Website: apple
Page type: cross-sells
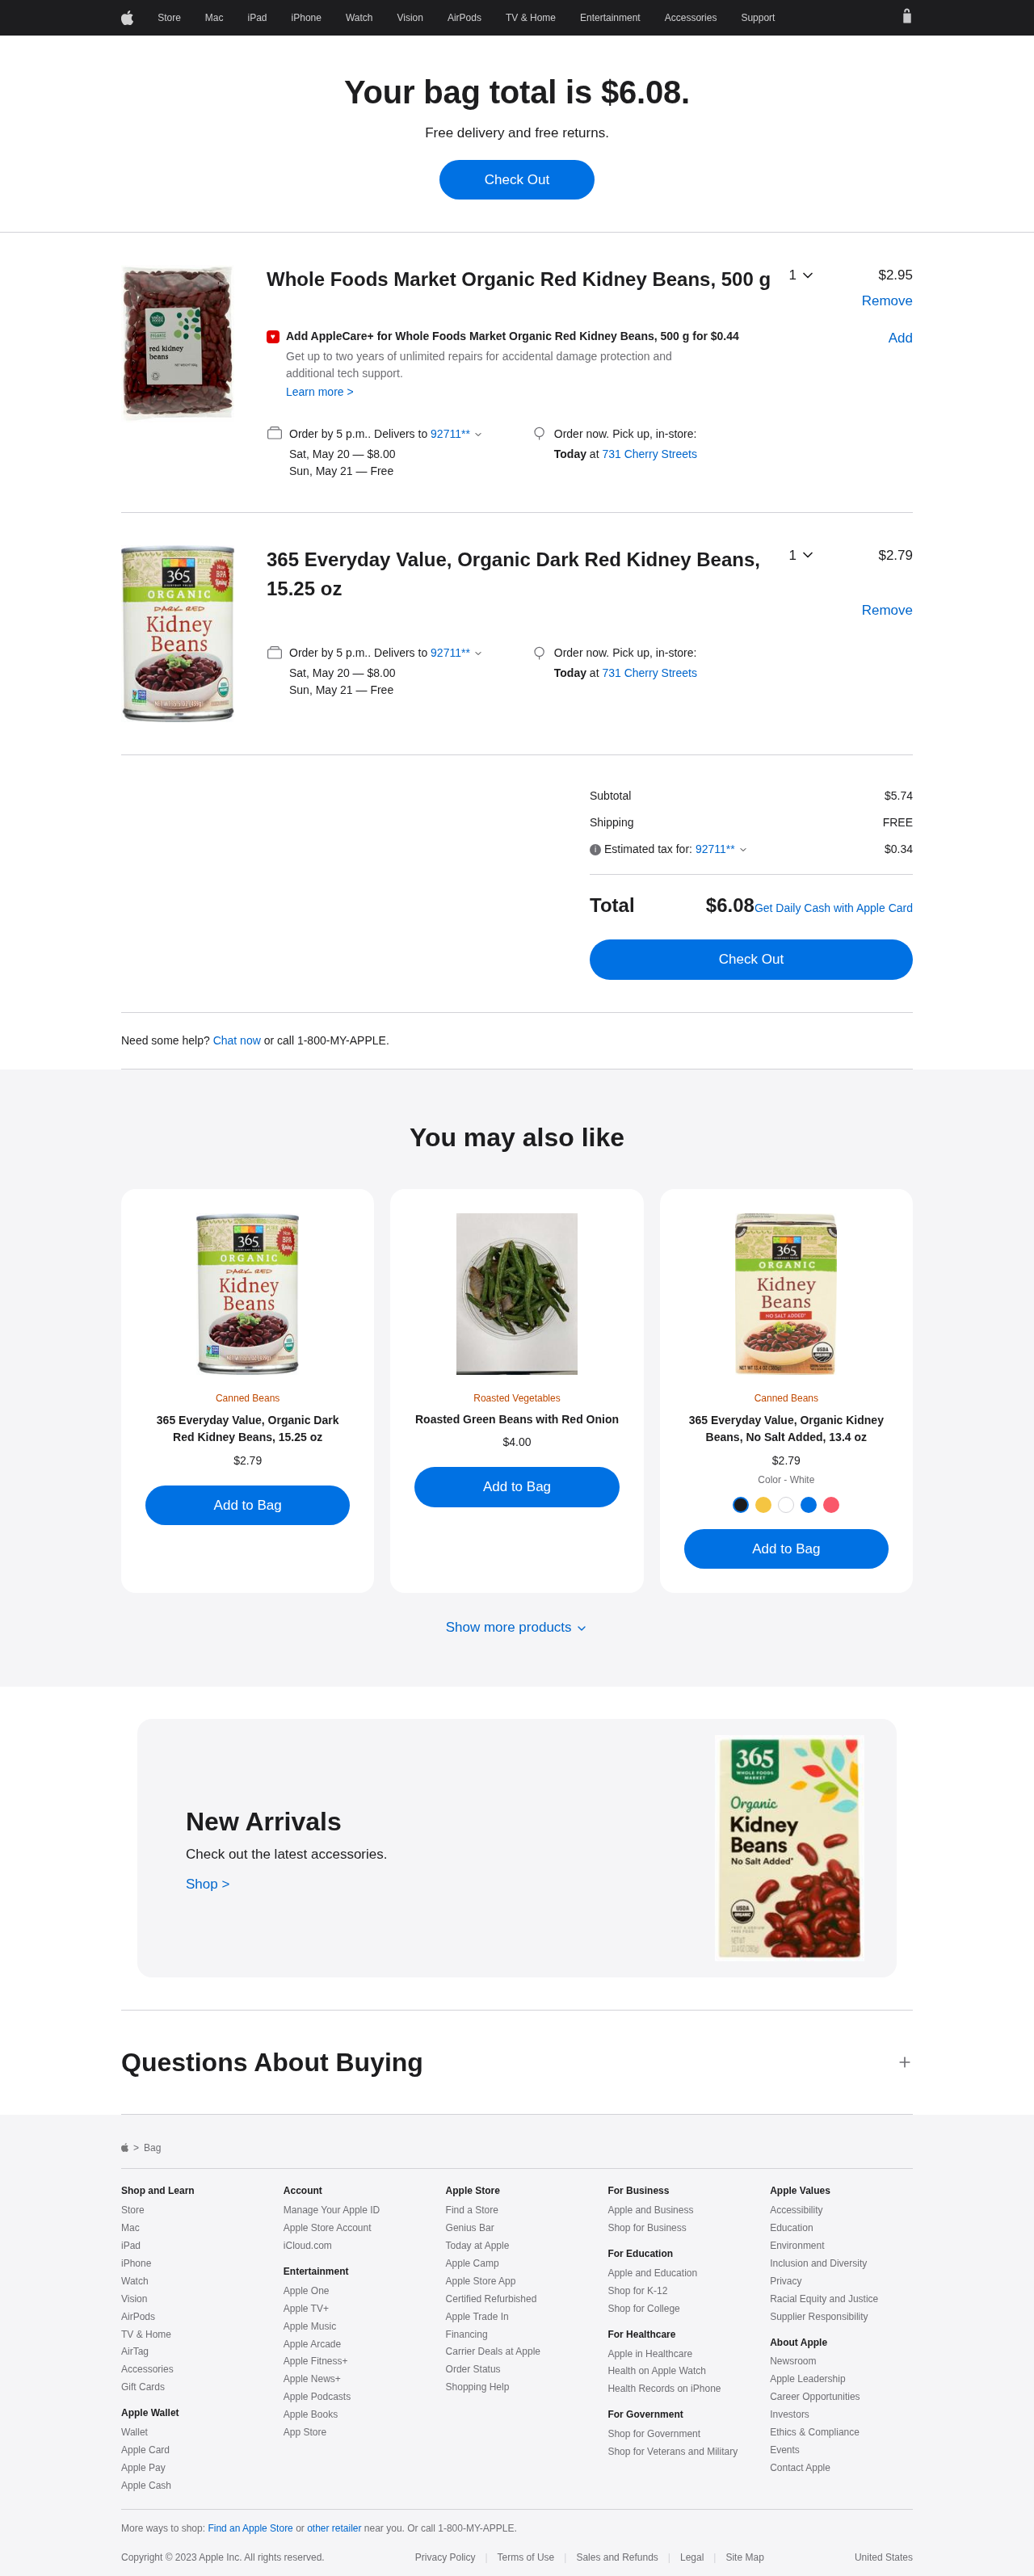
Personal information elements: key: PII_LOCATION1_STREET
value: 731 Cherry Streets
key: PII_POSTCODE
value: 92711
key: PII_POSTCODE_FULL
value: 92711
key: PII_POSTCODE_NUMERIC
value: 92711
Product elements: key: PRODUCT1_NAME
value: Whole Foods Market Organic Red Kidney Beans, 500 g
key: PRODUCT1_PRICE
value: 2.95
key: PRODUCT1_QUANTITY
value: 1
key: PRODUCT2_NAME
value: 365 Everyday Value, Organic Dark Red Kidney Beans, 15.25 oz
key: PRODUCT2_PRICE
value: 2.79
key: PRODUCT2_QUANTITY
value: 1
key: PRODUCT3_ITEM_CATEGORY
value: Canned Beans
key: PRODUCT3_NAME
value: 365 Everyday Value, Organic Dark Red Kidney Beans, 15.25 oz
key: PRODUCT3_PRICE
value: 2.79
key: PRODUCT4_ITEM_CATEGORY
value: Roasted Vegetables
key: PRODUCT4_NAME
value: Roasted Green Beans with Red Onion
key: PRODUCT4_PRICE
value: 4
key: PRODUCT5_ITEM_CATEGORY
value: Canned Beans
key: PRODUCT5_NAME
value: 365 Everyday Value, Organic Kidney Beans, No Salt Added, 13.4 oz
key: PRODUCT5_PRICE
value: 2.79
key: PRODUCT1_NAME2
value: Whole Foods Market Organic Red Kidney Beans, 500 g
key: PRODUCT1_APPLECARE_PRICE
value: $0.44
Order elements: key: ORDER_TOTAL
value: $6.08
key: ORDER_DELIVERY_DATE
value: Sat, May 20
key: ORDER_DELIVERY_DATE2
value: Sun, May 21
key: ORDER_DELIVERY_DATE3
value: Sat, May 20
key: ORDER_DELIVERY_DATE4
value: Sun, May 21
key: ORDER_SUBTOTAL
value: $5.74
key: ORDER_SHIPPING_COST
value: FREE
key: ORDER_TAX
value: $0.34
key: ORDER_TOTAL2
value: $6.08